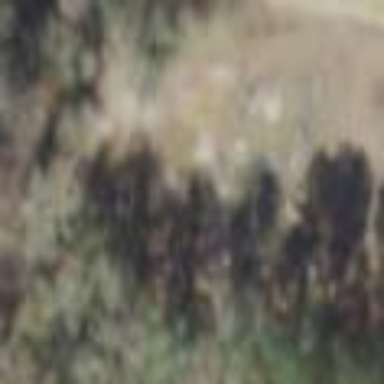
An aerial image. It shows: Cemetery.